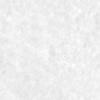
Label: no_change